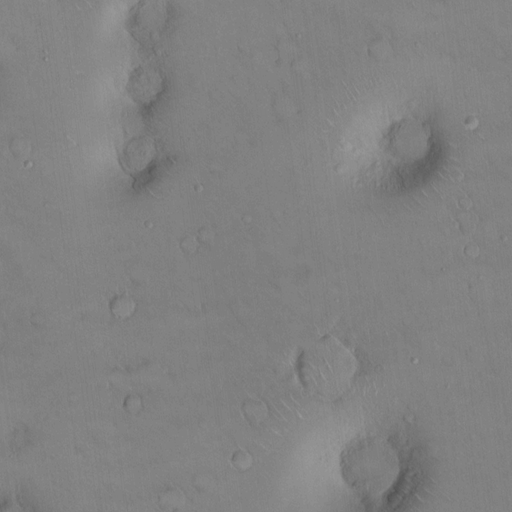
Classes present: Background, Cone